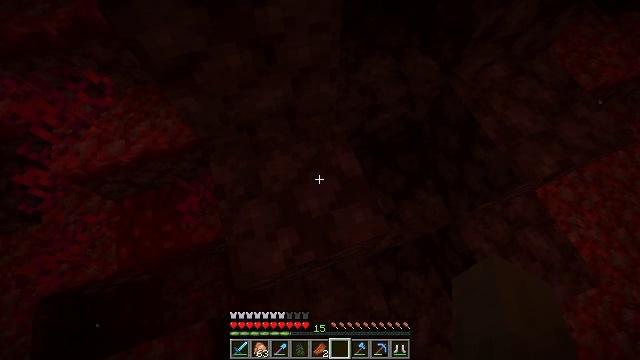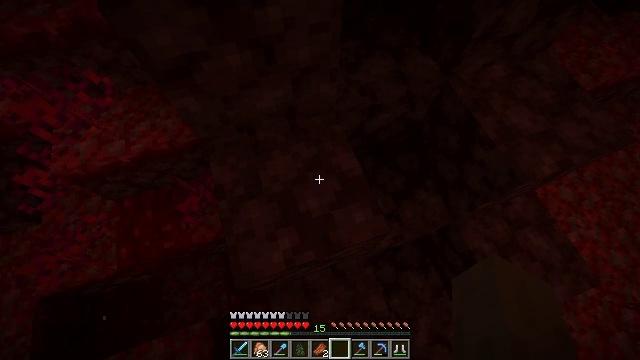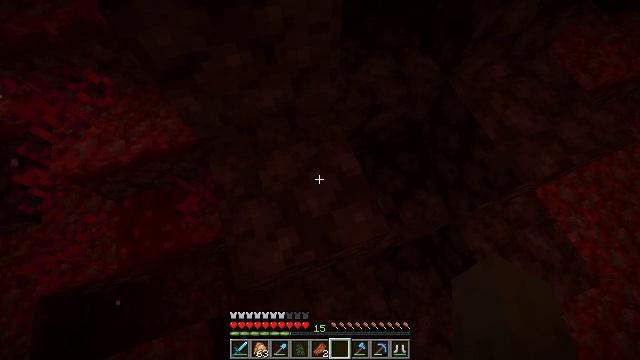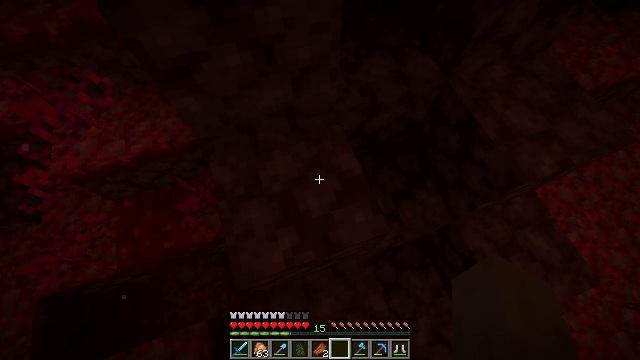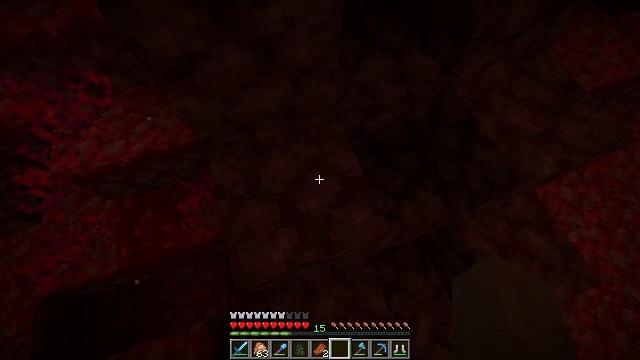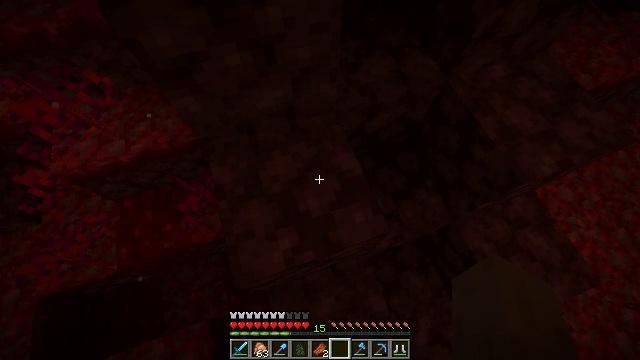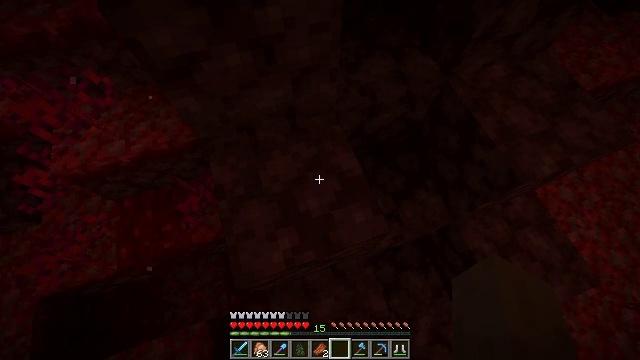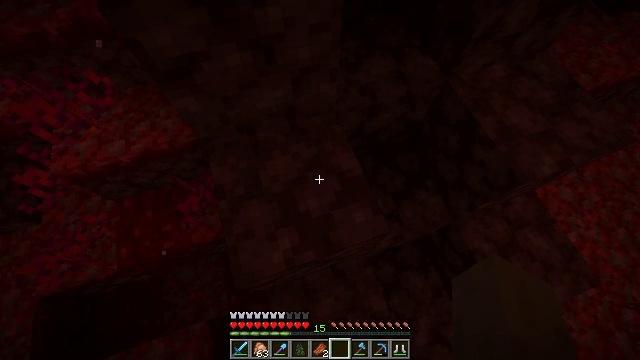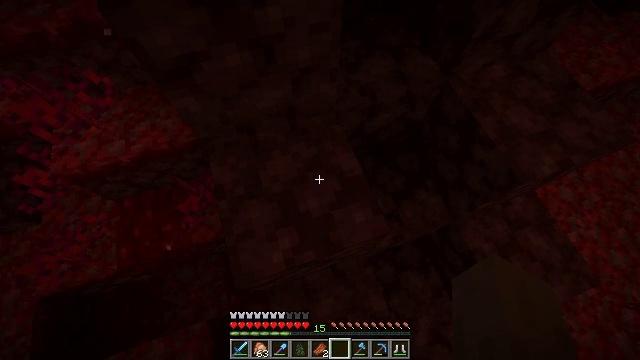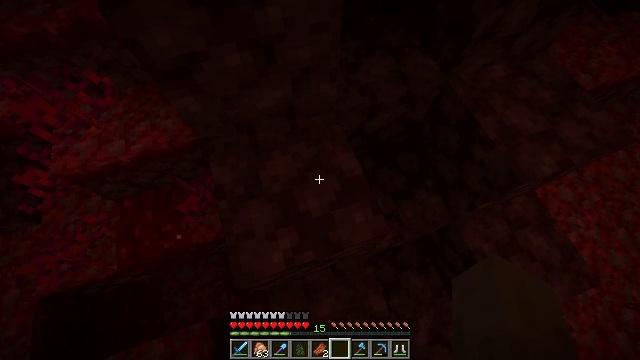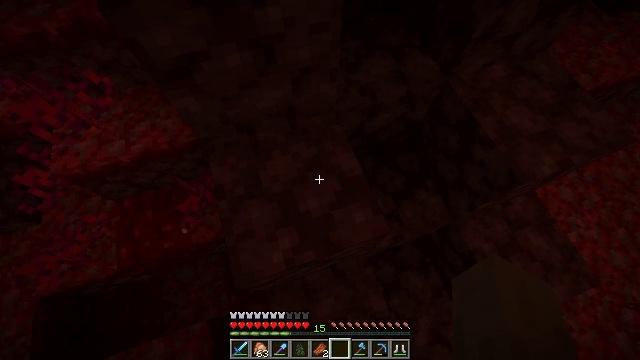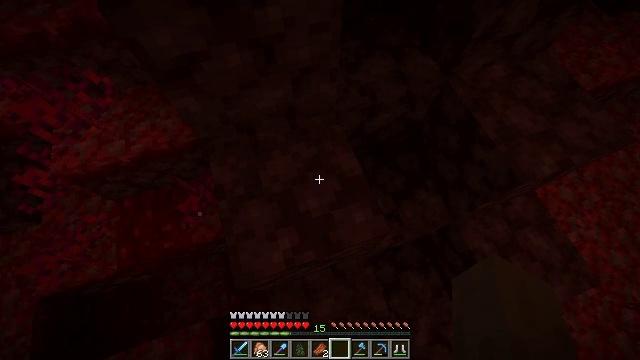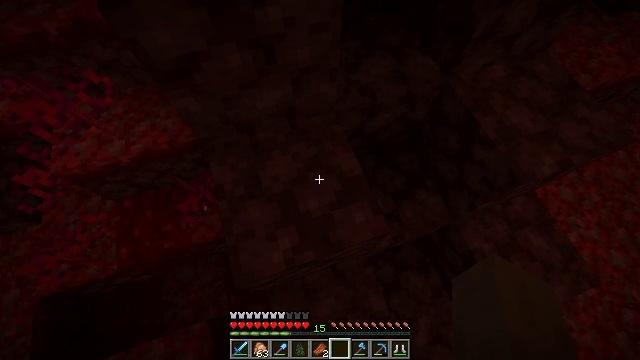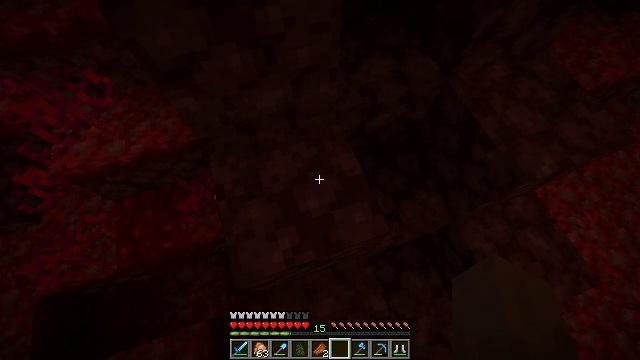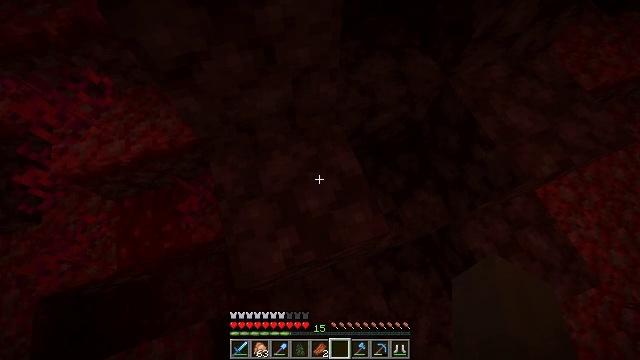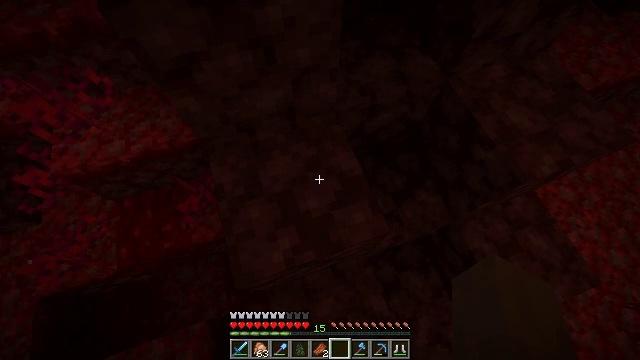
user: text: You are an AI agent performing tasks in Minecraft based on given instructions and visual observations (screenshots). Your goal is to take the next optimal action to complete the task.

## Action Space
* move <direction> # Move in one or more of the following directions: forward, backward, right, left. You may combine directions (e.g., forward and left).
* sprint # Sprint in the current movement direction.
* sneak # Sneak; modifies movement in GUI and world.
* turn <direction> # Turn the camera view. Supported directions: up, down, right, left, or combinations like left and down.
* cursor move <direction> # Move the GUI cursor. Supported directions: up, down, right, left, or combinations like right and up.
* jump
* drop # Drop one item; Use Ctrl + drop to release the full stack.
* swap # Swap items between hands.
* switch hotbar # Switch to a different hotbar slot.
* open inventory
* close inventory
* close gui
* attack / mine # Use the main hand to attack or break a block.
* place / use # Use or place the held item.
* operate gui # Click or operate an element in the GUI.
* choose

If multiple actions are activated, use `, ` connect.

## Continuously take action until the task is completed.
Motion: motion action
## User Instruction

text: Harvest crimson stem blocks.
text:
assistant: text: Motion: no_op
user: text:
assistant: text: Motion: no_op
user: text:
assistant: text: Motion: no_op
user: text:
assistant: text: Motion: no_op
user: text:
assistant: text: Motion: no_op
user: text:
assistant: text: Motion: no_op
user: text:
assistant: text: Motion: no_op
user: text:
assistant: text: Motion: no_op
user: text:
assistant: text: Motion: no_op
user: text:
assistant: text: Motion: no_op
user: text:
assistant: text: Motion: no_op
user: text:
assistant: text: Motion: no_op
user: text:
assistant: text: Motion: no_op
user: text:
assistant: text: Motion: no_op
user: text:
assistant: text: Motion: no_op
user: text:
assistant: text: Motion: no_op
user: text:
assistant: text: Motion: no_op
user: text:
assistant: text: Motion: no_op
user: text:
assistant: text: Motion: no_op
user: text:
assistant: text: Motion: no_op
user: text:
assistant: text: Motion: no_op
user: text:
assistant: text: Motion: no_op
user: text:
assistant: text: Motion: no_op
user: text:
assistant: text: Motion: no_op
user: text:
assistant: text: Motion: no_op
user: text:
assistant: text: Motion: no_op
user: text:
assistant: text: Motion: no_op
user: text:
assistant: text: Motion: no_op
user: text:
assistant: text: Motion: no_op
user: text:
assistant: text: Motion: no_op